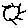
Label: sun